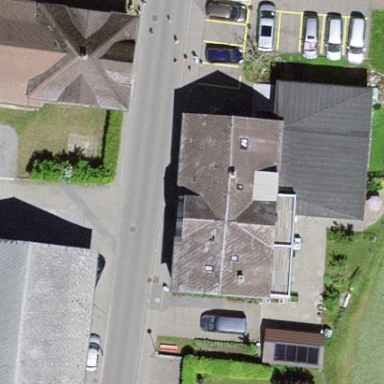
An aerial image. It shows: Detached building with gabled roof.